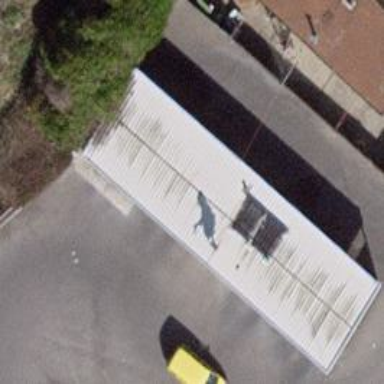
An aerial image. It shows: Car wash facility.